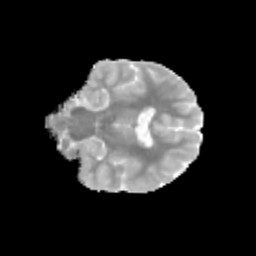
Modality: MD
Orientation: coronal
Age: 9
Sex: male
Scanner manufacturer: siemens
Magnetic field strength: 3 T
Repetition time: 3.8 s
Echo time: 0.07 s